Question: I've been chasing SO for bits of information but not as a complete solution for my problem
I'm looking for a way to use a comboBox as a selector/filter for items that would be display in a listView,
where both comboBox and listView items has the same Enum properties (importance).
Later on I would like to add a checkbox property to the list, but first I want to achieve the first step.
My problem is that i'm getting kinda lost between definitions, and I'm not sure how to approach the problem.
I will try to clear my question:
I want to have a comboBox with items (from an Emun) that represent message importance (etc. Regular, Important..).
When item is selected, all messages with that importance will be displayed.
I have this example which is purely code-based without any data binding.

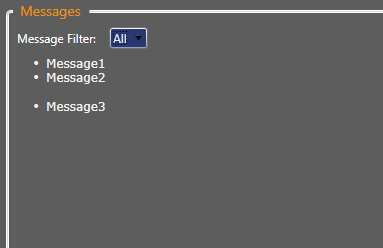
Answer: I assume you mean you have a list of objects that have a property of a special type and you want to filter this list based on the value of the property. I also assume you are aware of the MVVM pattern that is commonly used to develop WPF applications:
Your viewmodel needs a property of the enum type. Lets call it 'SelectedFilter'.
Your viewmodel needs a list of all existing enum values. Lets call that 'AvailableFilters'.
Your viewmodel needs a list of all messages. Lets call it 'Messages'.
Your viewmodel needs a list of some messages. Lets call it 'FilteredMessages'.
Your ViewModel needs to implement <URL>.
Your AvailableFilters are bound to the 'ItemsSource' of your ComboBox.
Your SelectedFilter is bound to the 'SelectedItem' of your ComboBox.
Your FilteredMessages is bound to the 'ItemsSource' of your ListBox.
Any time your 'SelectedFilter' changes, use LinQ (or a loop) to put only those 'Messages' into 'FilteredMessages' that fit. Make sure you signal NotifyPropertyChanged for 'FilteredMessages' as well.
That was a lot of information in a short time, make sure you read some tutorials on 'Data Binding in WPF', 'INotifyPropertyChanged' and 'MVVM' if you feel you are uncertain what I'm talking about.